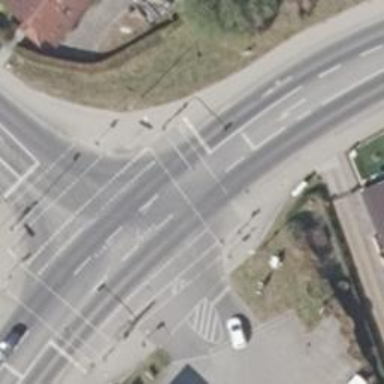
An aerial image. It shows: Road with traffic signals at crossing.